Interaction volume radius: 5 \u00c5
Interaction volume height: 15 \u00c5
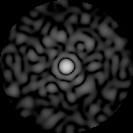
Disorder parameter: 0.8435